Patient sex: F
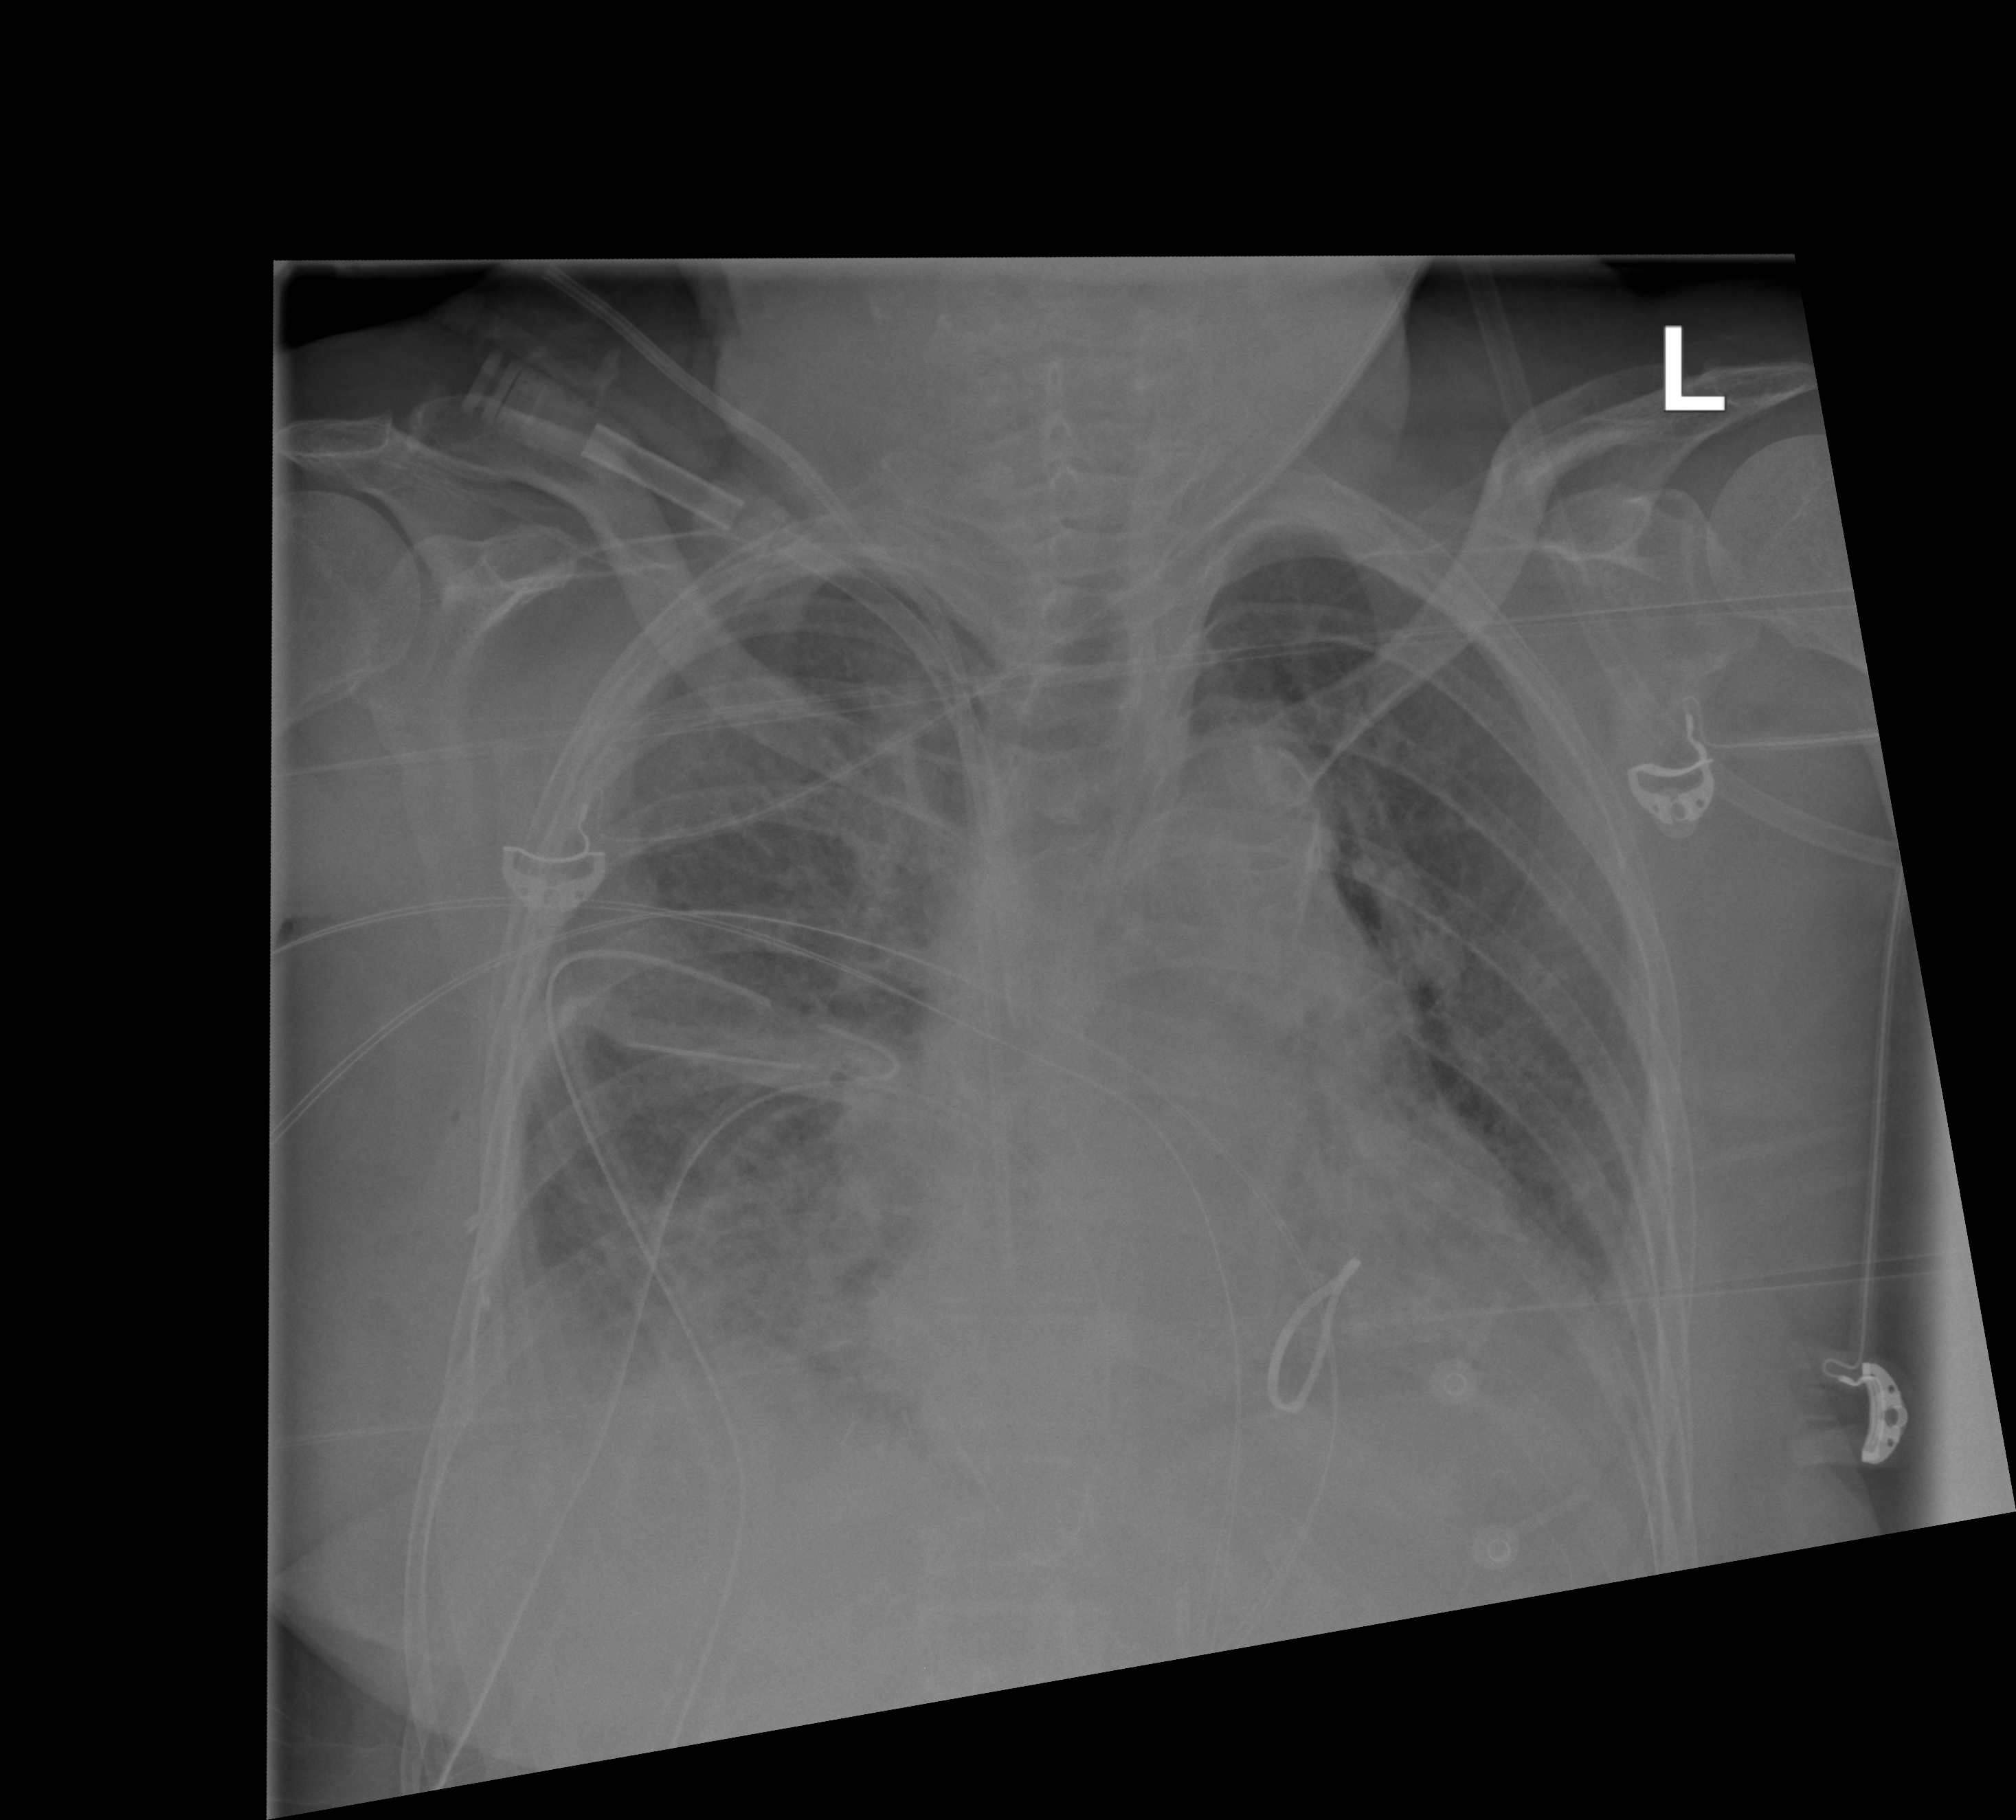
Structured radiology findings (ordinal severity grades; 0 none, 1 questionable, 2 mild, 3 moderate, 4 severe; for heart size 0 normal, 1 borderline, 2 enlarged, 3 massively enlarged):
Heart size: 2
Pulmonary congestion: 2
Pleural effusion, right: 2
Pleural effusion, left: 1
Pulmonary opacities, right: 2
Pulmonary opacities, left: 1
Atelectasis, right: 2
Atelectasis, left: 0